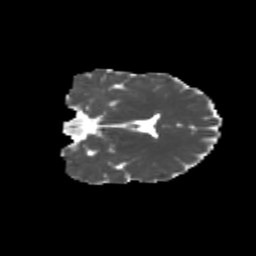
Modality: MD
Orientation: coronal
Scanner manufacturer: siemens
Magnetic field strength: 3 T
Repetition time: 9.2 s
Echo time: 0.084 s